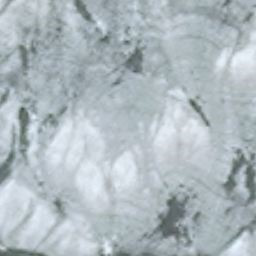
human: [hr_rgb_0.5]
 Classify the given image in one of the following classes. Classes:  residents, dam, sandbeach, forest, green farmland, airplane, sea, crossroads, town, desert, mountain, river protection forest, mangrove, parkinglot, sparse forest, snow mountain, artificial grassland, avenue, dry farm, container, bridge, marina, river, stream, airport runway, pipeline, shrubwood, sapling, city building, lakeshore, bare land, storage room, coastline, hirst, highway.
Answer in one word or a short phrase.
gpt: snow mountain